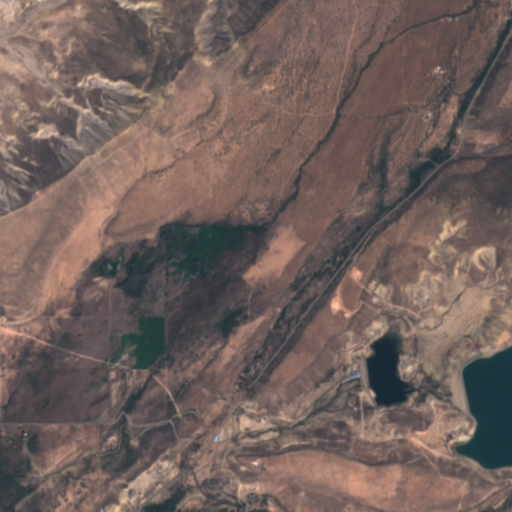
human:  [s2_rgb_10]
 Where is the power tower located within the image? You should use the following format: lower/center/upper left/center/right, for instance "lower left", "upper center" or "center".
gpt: There is no power tower in the image.